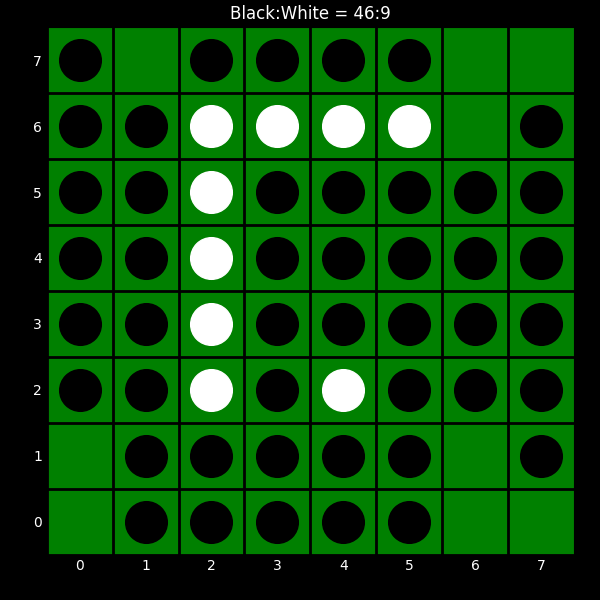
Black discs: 46
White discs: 9